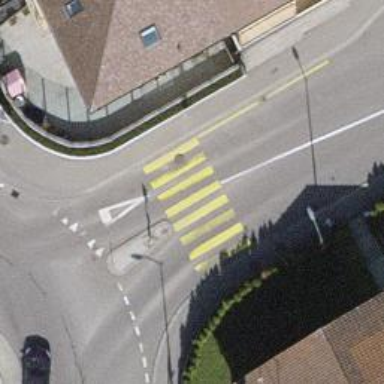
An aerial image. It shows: Uncontrolled zebra crossing on the road.